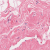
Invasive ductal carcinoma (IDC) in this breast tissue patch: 0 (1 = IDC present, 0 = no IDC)